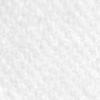
Label: no_change